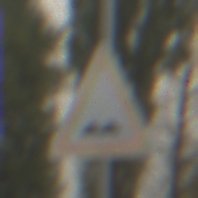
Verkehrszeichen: UnebeneFahrbahn
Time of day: MorningAfternoon
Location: Outdoor (Suburban)
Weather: Overcast
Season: NotSpecified
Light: Natural